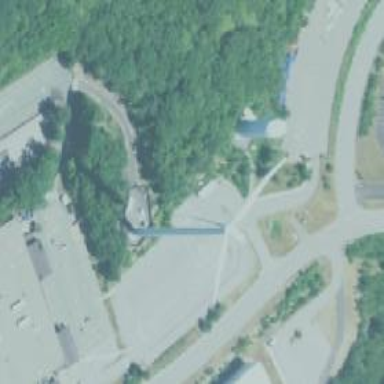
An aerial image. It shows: Water tower that is man-made.